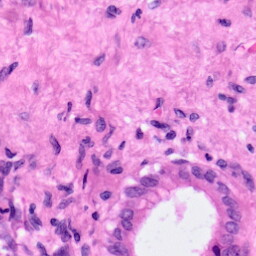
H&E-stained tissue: Pancreatic